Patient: sex M, age 21
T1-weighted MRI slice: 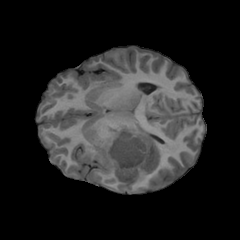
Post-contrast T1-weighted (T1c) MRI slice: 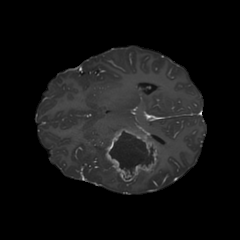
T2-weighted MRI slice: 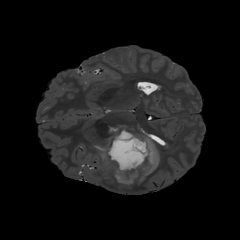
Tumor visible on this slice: yes
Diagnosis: Glioblastoma, IDH-wildtype
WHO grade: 4